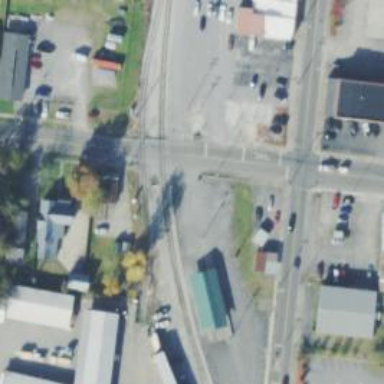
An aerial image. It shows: Railway crossing.